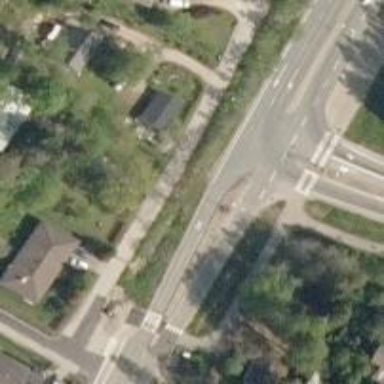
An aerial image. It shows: Residential road with asphalt surface and separate sidewalk.